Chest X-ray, AP view. Patient: 64 years old, sex M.
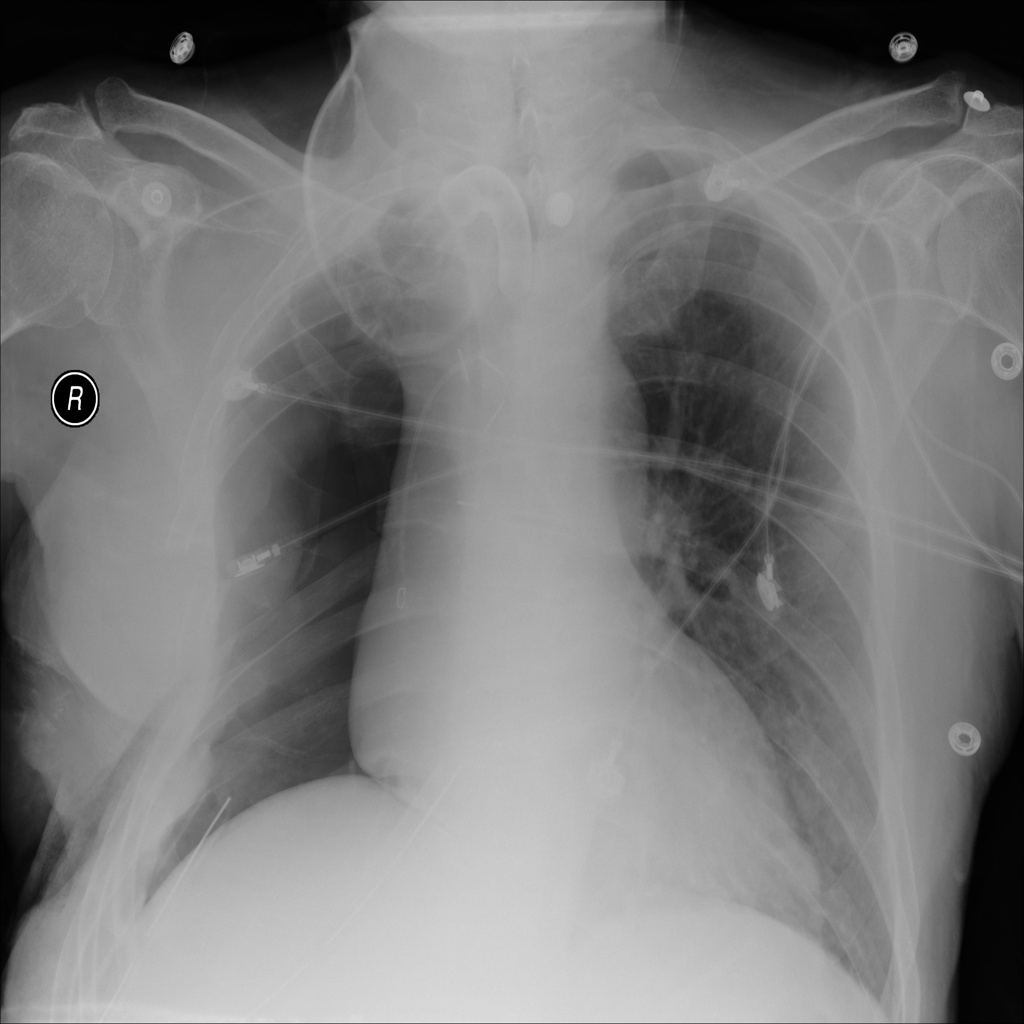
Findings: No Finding